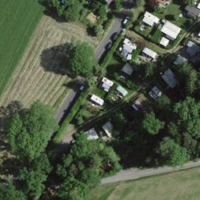
EUNIS habitat code: 53
Species observed at this site:
Allium ursinum
Veronica chamaedrys
Ichthyosaura alpestris
Bufo bufo
Arum maculatum
Rana temporaria
Cercis siliquastrum
Clematis vitalba